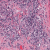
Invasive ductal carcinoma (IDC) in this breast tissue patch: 1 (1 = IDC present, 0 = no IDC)